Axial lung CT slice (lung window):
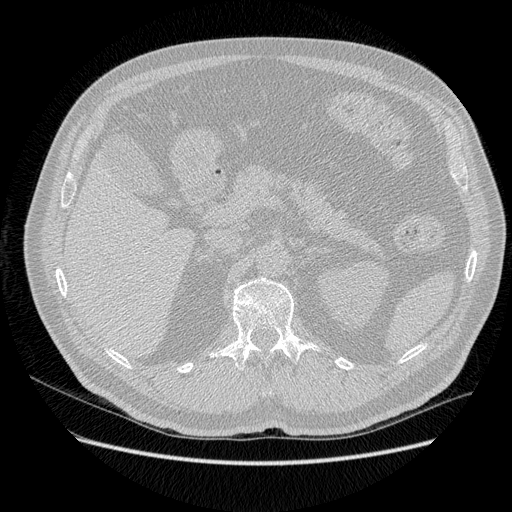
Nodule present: no